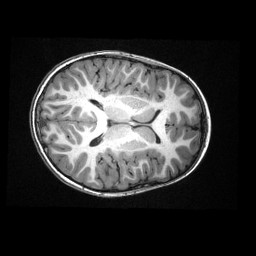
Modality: T1w
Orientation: axial
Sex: male